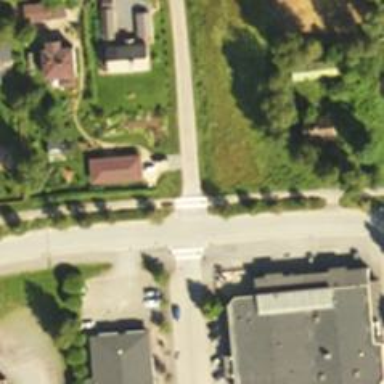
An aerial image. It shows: Road with "give way" sign.